Interaction volume radius: 10 \u00c5
Interaction volume height: 20 \u00c5
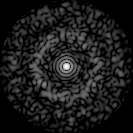
Disorder parameter: 0.8468